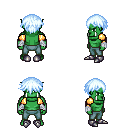
a pixel art fantasy rpg character, male body template, orc, green skin, gold arm armor, teal pants, white cyan short bangs hairstyle, white cloth bandages, metal boots, four views (front, back, left, right), 2x2 character sprite sheet, small pixel art, hard edges, no anti-aliasing